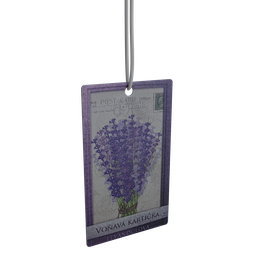
Label: decoration